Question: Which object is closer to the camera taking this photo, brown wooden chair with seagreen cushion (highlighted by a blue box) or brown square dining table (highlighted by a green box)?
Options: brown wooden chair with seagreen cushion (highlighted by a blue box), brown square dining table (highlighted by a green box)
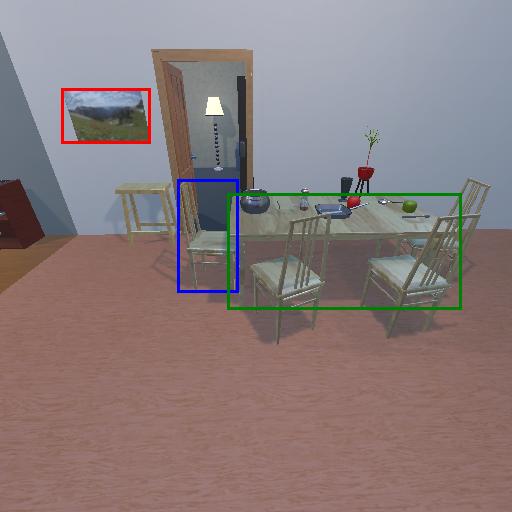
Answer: brown wooden chair with seagreen cushion (highlighted by a blue box)